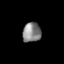
Tissue: prostate
Cell type: T cells
Senescence score: 0.2721
Nuclear area (px): 351
Mean DAPI intensity: 134.356